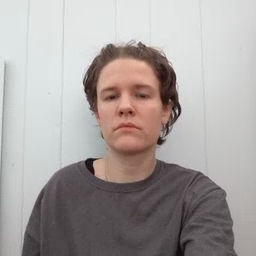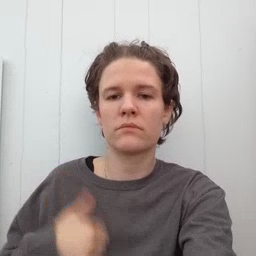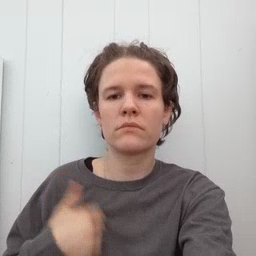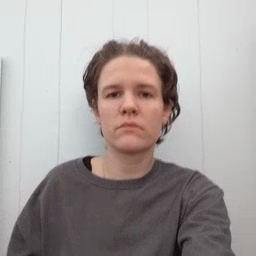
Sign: bath